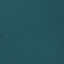
Label: SeaLake